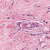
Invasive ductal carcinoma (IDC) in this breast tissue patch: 0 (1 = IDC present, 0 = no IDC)